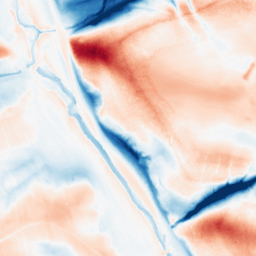
Category: classical
Decomposition family: gaussian_anisotropic
Decomposition parameters: sigma_x: 2
sigma_y: 20
Upsampling method: cubic_catmull_rom
Upsampling parameters: scale: 2
Upsampling scale: 2